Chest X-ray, PA view. Patient: 78 years old, sex F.
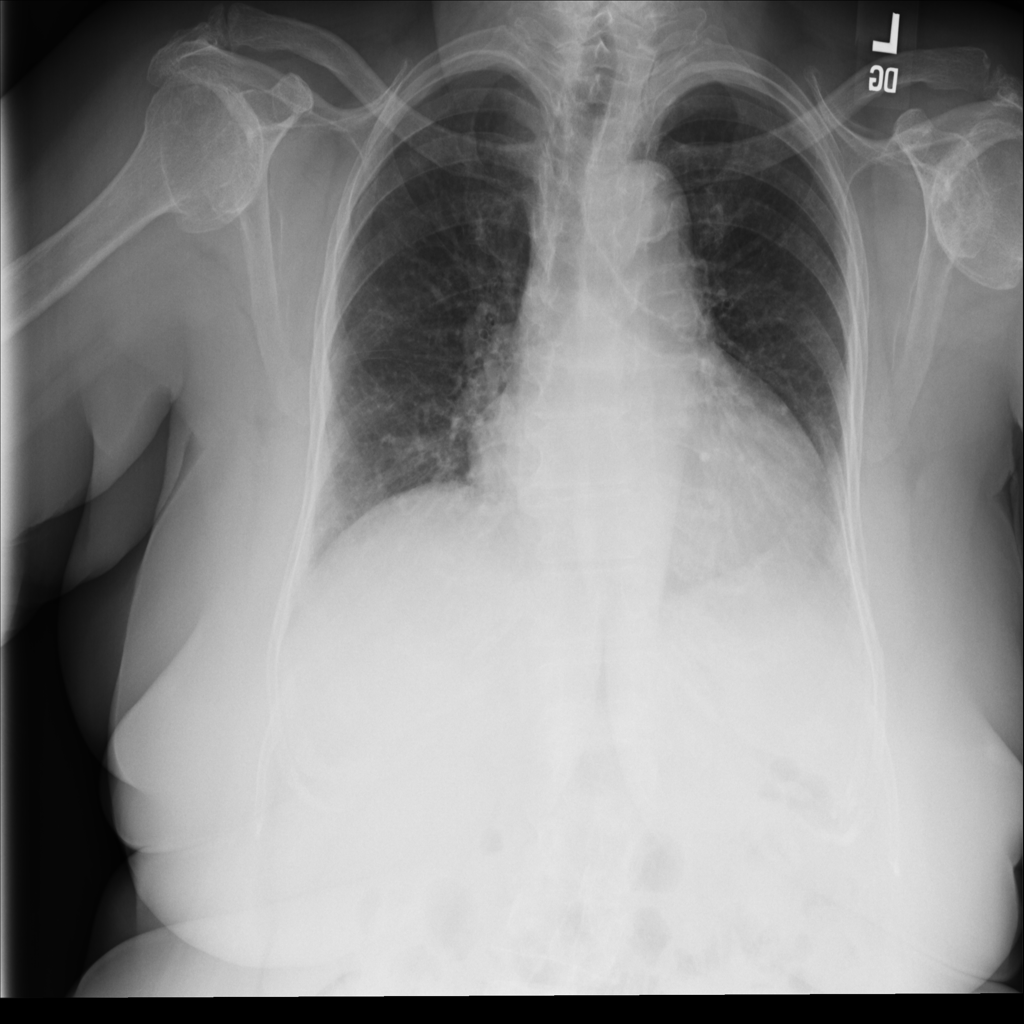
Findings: Cardiomegaly